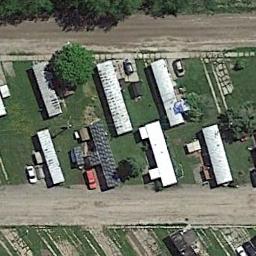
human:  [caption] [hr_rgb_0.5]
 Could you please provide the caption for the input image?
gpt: The mobile home park is on the grass next to the road .

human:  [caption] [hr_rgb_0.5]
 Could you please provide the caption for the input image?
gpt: Many buildings are in the mobile home park .

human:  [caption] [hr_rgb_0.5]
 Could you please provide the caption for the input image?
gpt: The mobile home park with some neatly arranged mobile homes on the grass is surrounded by roads .

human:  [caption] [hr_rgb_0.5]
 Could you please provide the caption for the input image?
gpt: Behind the mobile homes park is a wood .

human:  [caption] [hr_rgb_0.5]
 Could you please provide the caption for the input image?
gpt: There are several white buildings on a green meadow in the mobile home park .